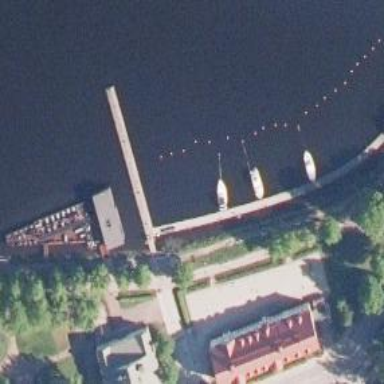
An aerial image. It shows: Pier with mooring facilities.